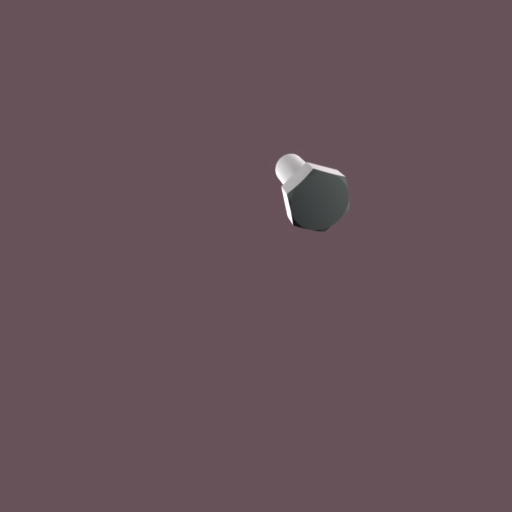
Label: bolt